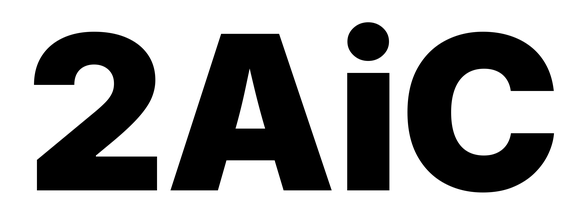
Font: Inter_Black